Current action and preconditions to check: path_clear

Your task: For each precondition in the list above, predict whether it will hold at this action.

Consider the current scene as observed from the mobile robot's camera, and analyze the predicted future states of all dynamic agents (e.g., people, animals, vehicles, or any moving entities) within the NEXT SECOND.

IMPORTANT: Only answer "very likely" if you are absolutely certain—based on strong, clear evidence—that a dynamic agent will violate the precondition in the predicted future state. Do NOT answer "very likely" for unlikely, ambiguous, or low-probability risks.

Ask yourself for each precondition: Is there a high probability, with clear and convincing evidence, that the predicted future states of any dynamic agent will interfere with the predicted future state of the currently executing action within the NEXT SECOND, causing that precondition to fail?

Assess the risk level based on these predictions. Use "likely" or "very likely" if motions create a clear risk of interference.

Use "neutral" or "improbable" if agents are nearby but their predicted paths are clearly diverging or non-conflicting.

Failure Risk Categories: "very improbable", "improbable", "neutral", "likely", "very likely"

Answer Format: Output ONLY the probability_of_failure value from these categories: "very improbable", "improbable", "neutral", "likely", "very likely"

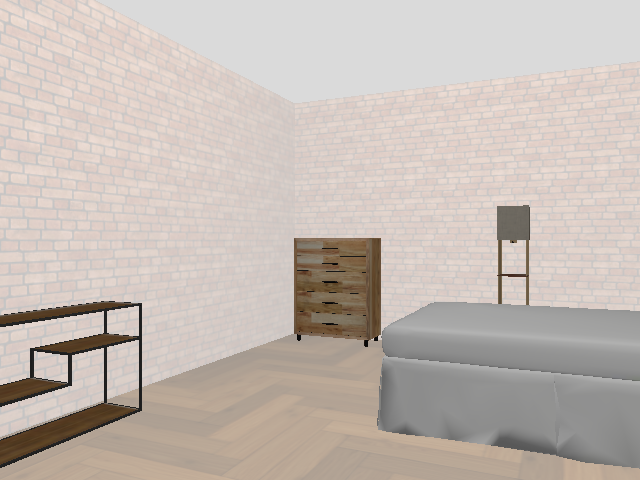

Answer: very improbable